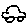
Label: car